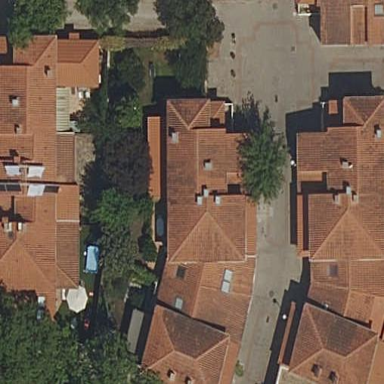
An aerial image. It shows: Terrace building.